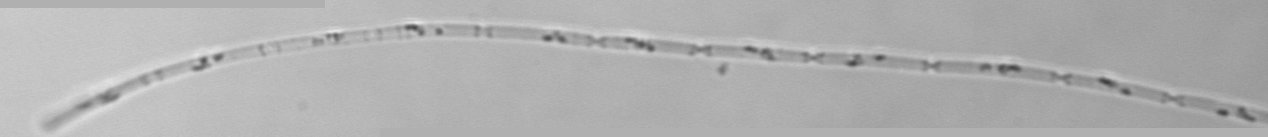
Label: Cerataulina_pelagica